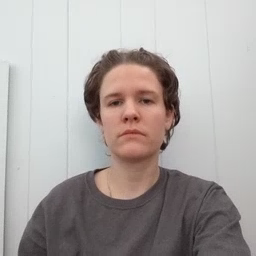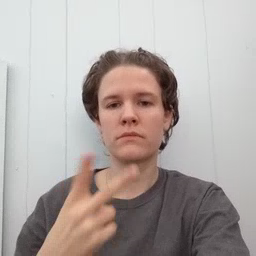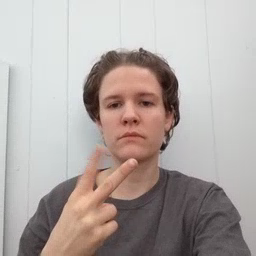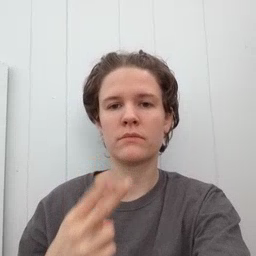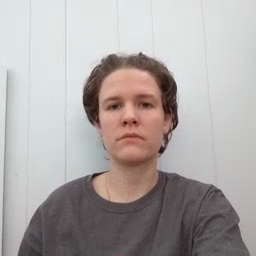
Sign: scissors